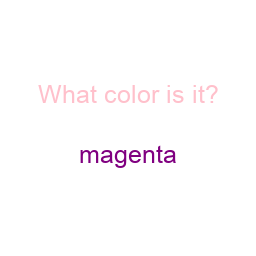
Color: purple
Color name shown: magenta
Background color: white
Question text color: pink